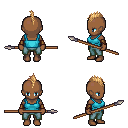
a pixel art fantasy rpg character, female body template, human, dark skin, teal pirate shirt, teal pants, light blonde mohawk hairstyle, leather bracers, spear, four views (front, back, left, right), 2x2 character sprite sheet, small pixel art, hard edges, no anti-aliasing